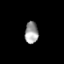
Tissue: prostate
Cell type: T cells
Senescence score: 0.2966
Nuclear area (px): 284
Mean DAPI intensity: 158.757